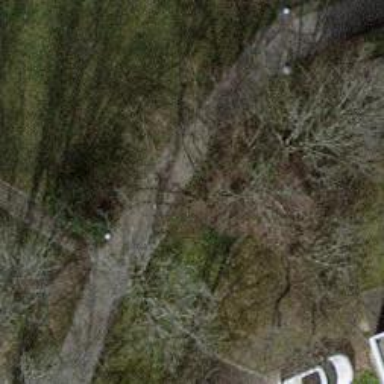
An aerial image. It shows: Evergreen needle-leaved tree.